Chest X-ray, PA view. Patient: 31 years old, sex F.
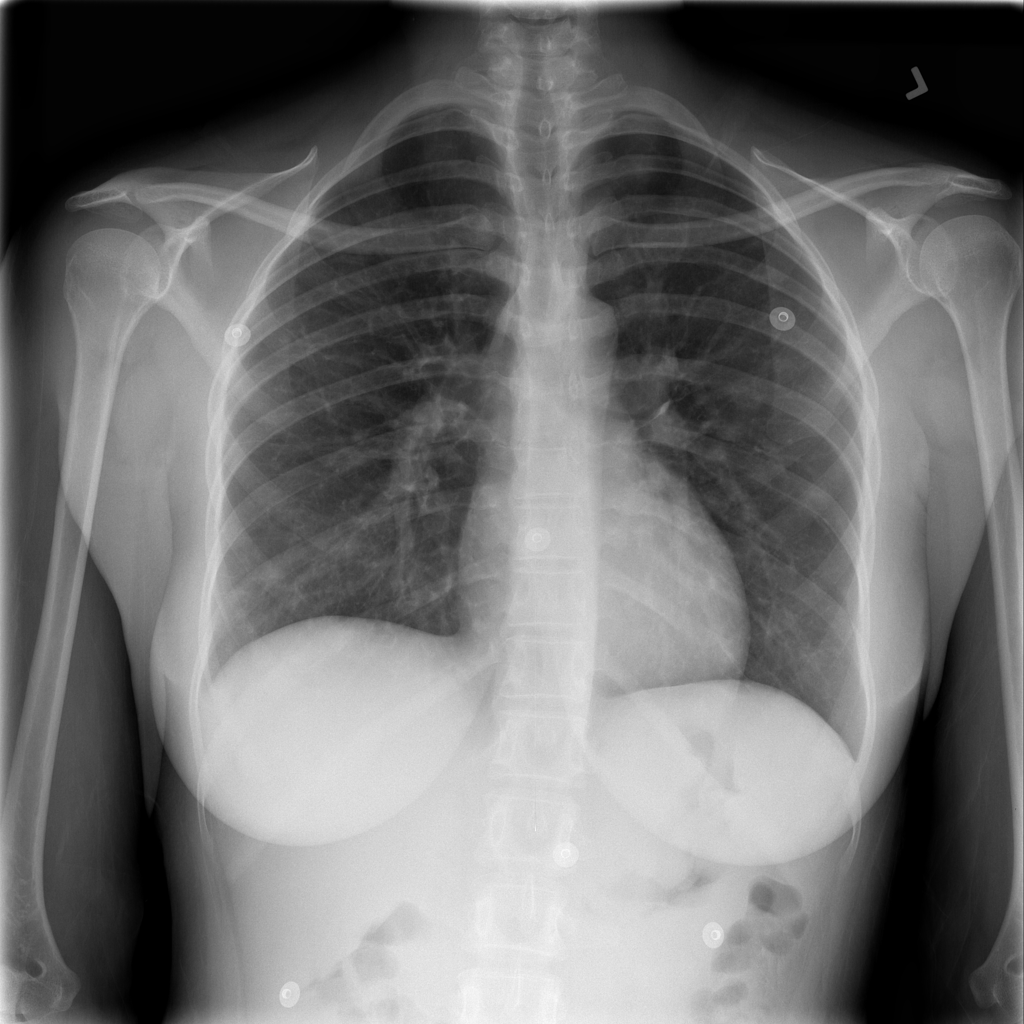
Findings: Nodule